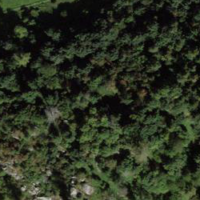
EUNIS habitat code: 43
Species observed at this site:
Mesembrina meridiana